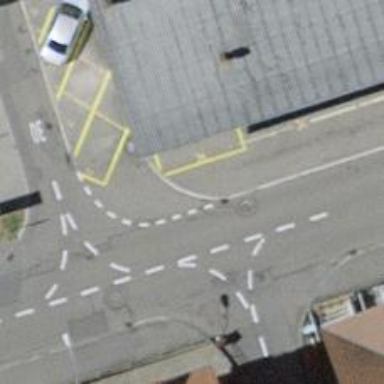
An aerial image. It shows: Kerb barrier.